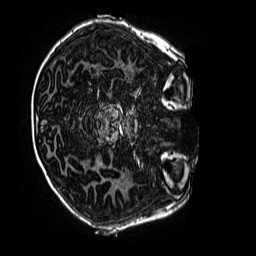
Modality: MP2RAGE
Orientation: axial
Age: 10
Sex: male
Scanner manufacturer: siemens
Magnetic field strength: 3 T
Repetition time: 4 s
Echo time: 0.00299 s